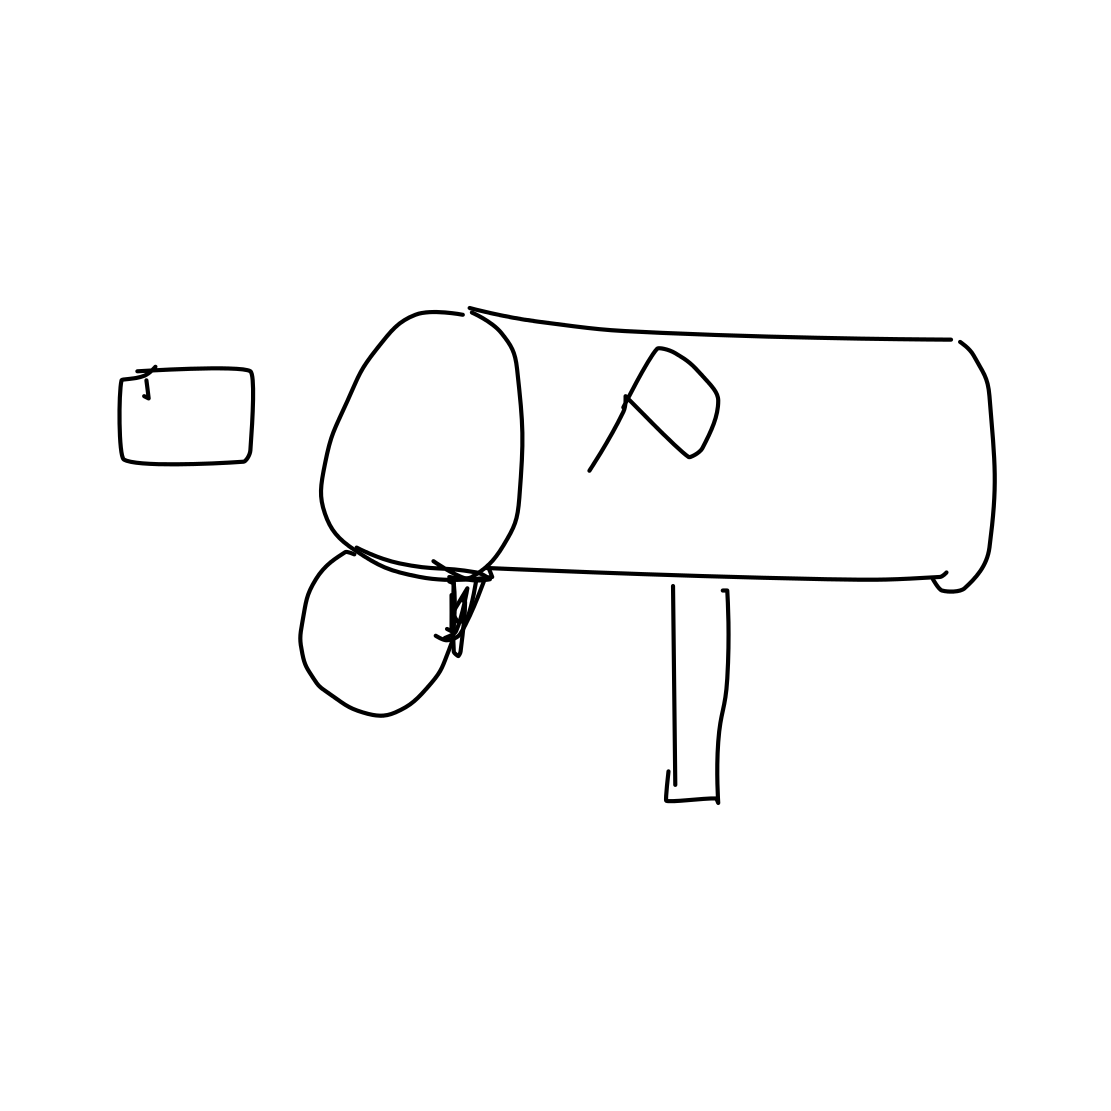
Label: mailbox